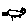
Label: cat